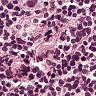
Metastatic tissue present: no